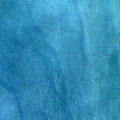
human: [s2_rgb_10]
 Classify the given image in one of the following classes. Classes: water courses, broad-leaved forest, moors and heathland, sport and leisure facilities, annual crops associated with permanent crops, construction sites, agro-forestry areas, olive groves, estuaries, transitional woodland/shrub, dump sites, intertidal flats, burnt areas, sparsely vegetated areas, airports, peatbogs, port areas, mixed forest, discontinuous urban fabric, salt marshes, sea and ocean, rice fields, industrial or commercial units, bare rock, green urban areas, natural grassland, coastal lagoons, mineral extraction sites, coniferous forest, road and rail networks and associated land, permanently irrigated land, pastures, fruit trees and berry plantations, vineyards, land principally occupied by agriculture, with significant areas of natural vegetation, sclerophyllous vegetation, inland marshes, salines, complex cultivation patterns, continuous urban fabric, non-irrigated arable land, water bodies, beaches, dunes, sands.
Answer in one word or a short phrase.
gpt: sea and ocean